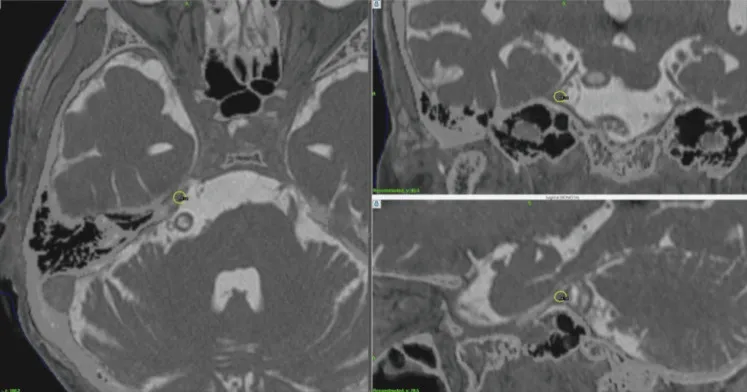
Dose planning for Case 4.
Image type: radiology (ct)